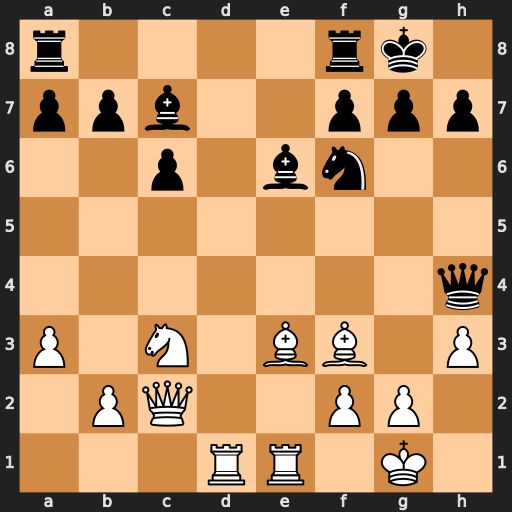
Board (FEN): r4rk1/ppb2ppp/2p1bn2/8/7q/P1N1BB1P/1PQ2PP1/3RR1K1
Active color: w
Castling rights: -
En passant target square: -
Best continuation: Rd4 Qxd4 Bxd4